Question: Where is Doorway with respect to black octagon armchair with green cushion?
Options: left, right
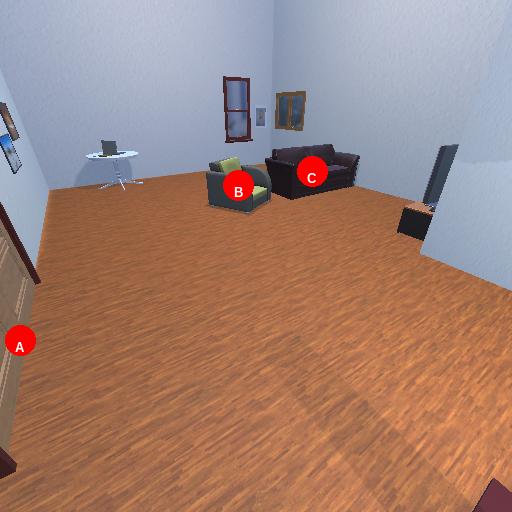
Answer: left